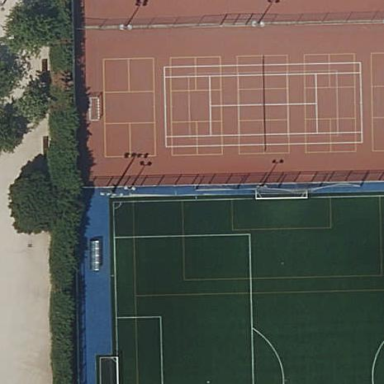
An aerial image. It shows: Soccer pitch for leisureland activities.